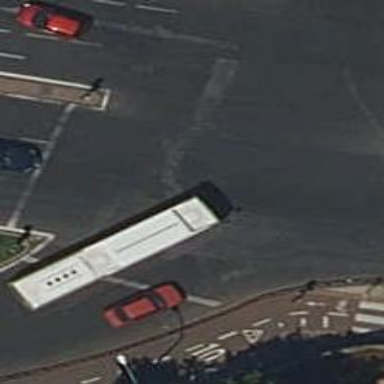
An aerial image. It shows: Road with traffic signals.